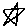
Label: star